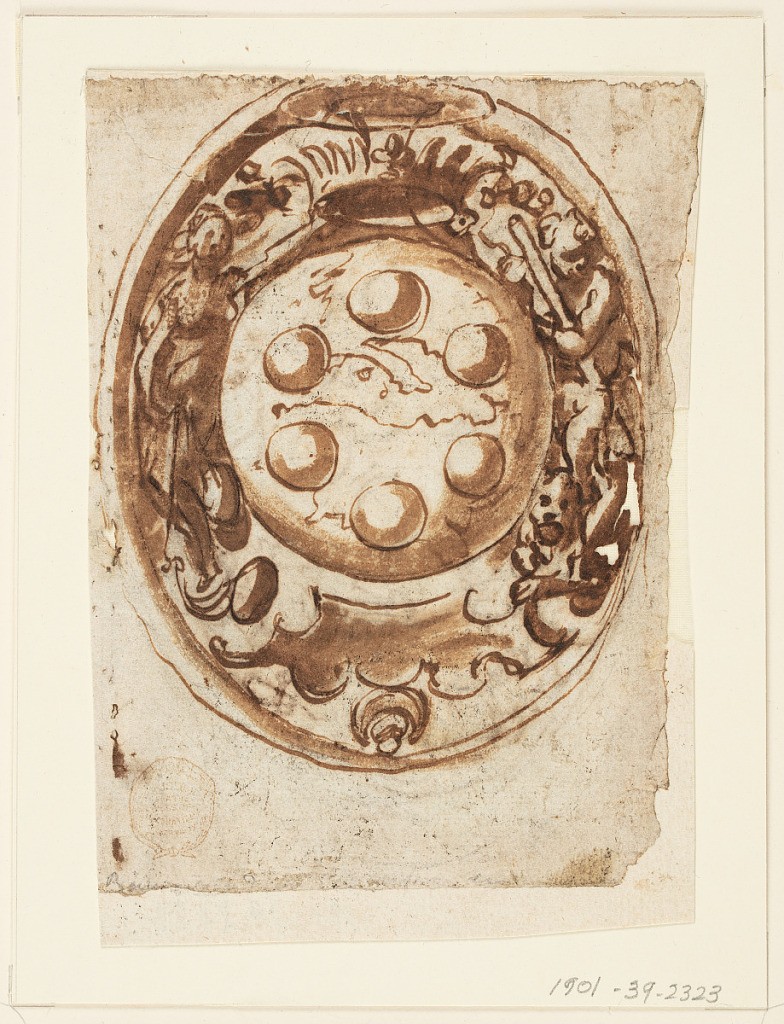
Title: Escutcheon with arms of Ferdinand I de' Medici, Cardinal and Grand Duke of Tuscany
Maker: Jan van der Straet, called Stradanus, Flemish, 1523–1605
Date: late 1580s
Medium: Recto: pen and ink, brush and brown wash over black chalk on laid paper Verso: pen and ink over black chalk on laid paper
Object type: Drawing
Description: Recto: Oval design for an escutcheon with the coat of arms of the Grand Duke Ferdinand I of Tuscany (1549-1609).  At center is a globe with six Medici palle superimposed, and Italy visible within. Surrounding the globe are Minerva at left and Hercules with a lion at right. The figures reach up to support a crown. A cardinal's hat is above, its cords hanging through the crown.
Verso: Variation on the recto design, with more detail in the framing elements.